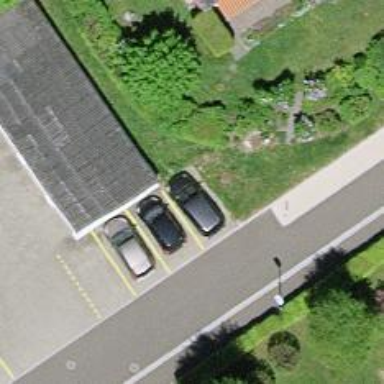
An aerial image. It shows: Flat roofed garages.